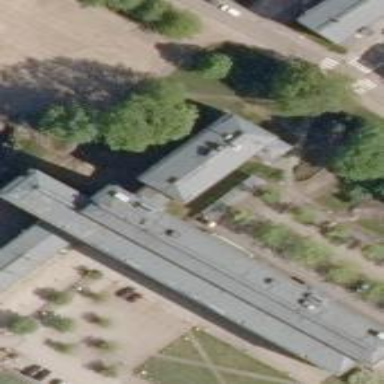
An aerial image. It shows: Educational institution building.